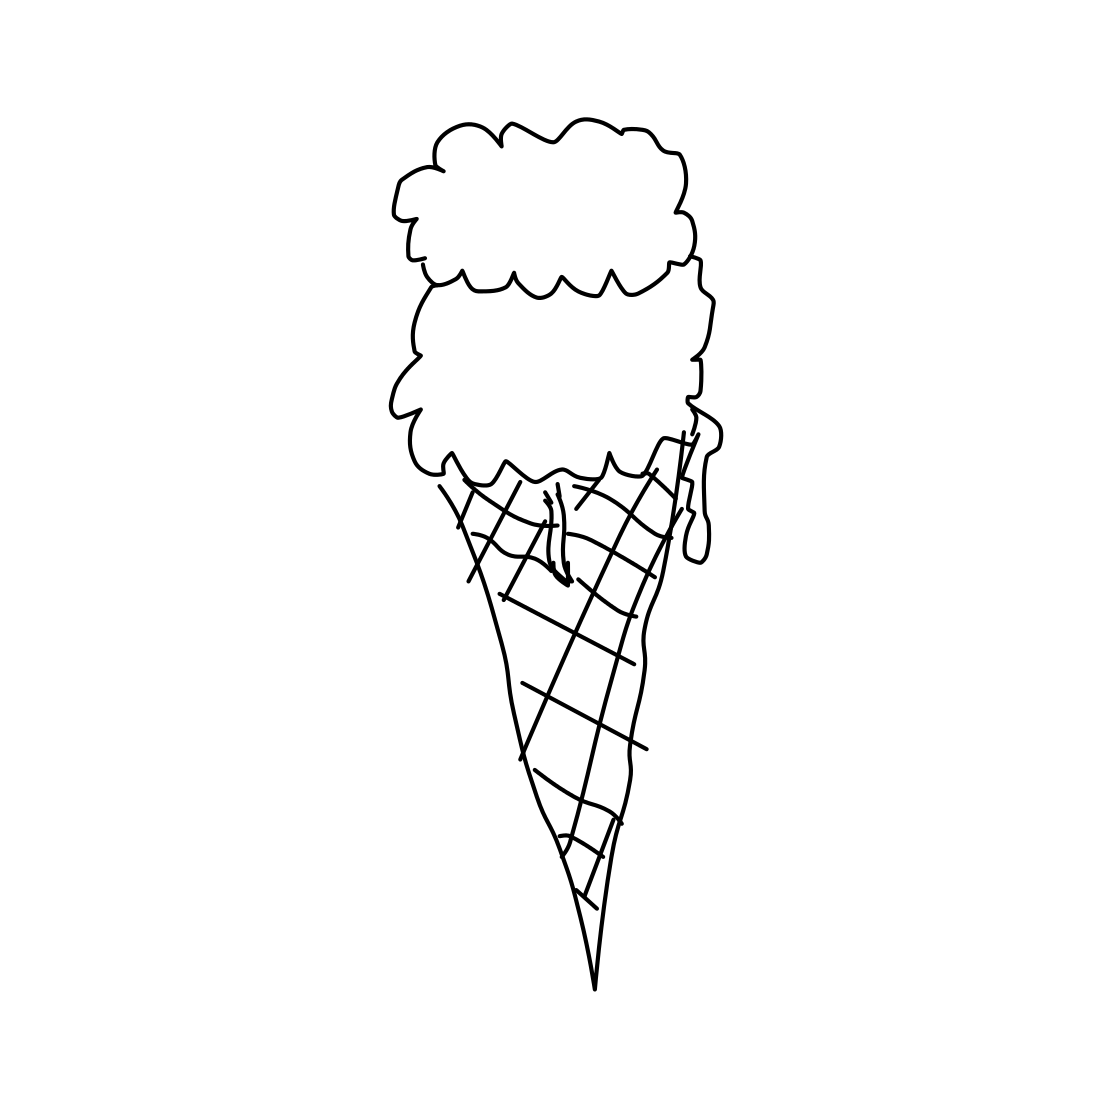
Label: ice-cream-cone